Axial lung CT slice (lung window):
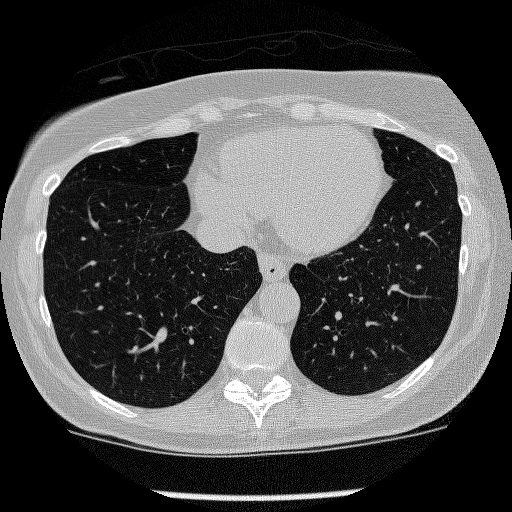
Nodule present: no